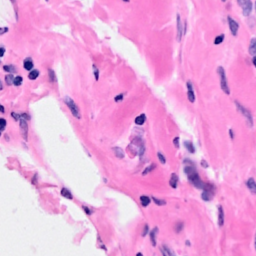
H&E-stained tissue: Breast